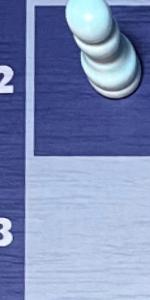
Label: Empty